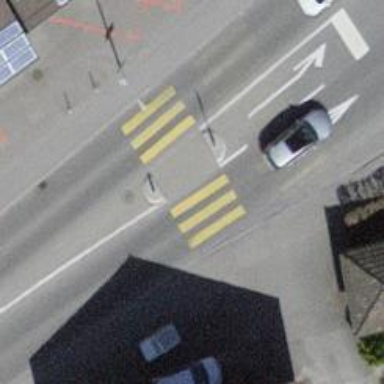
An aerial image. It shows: Uncontrolled zebra crossing with pedestrian island.